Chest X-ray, PA view. Patient: 57 years old, sex M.
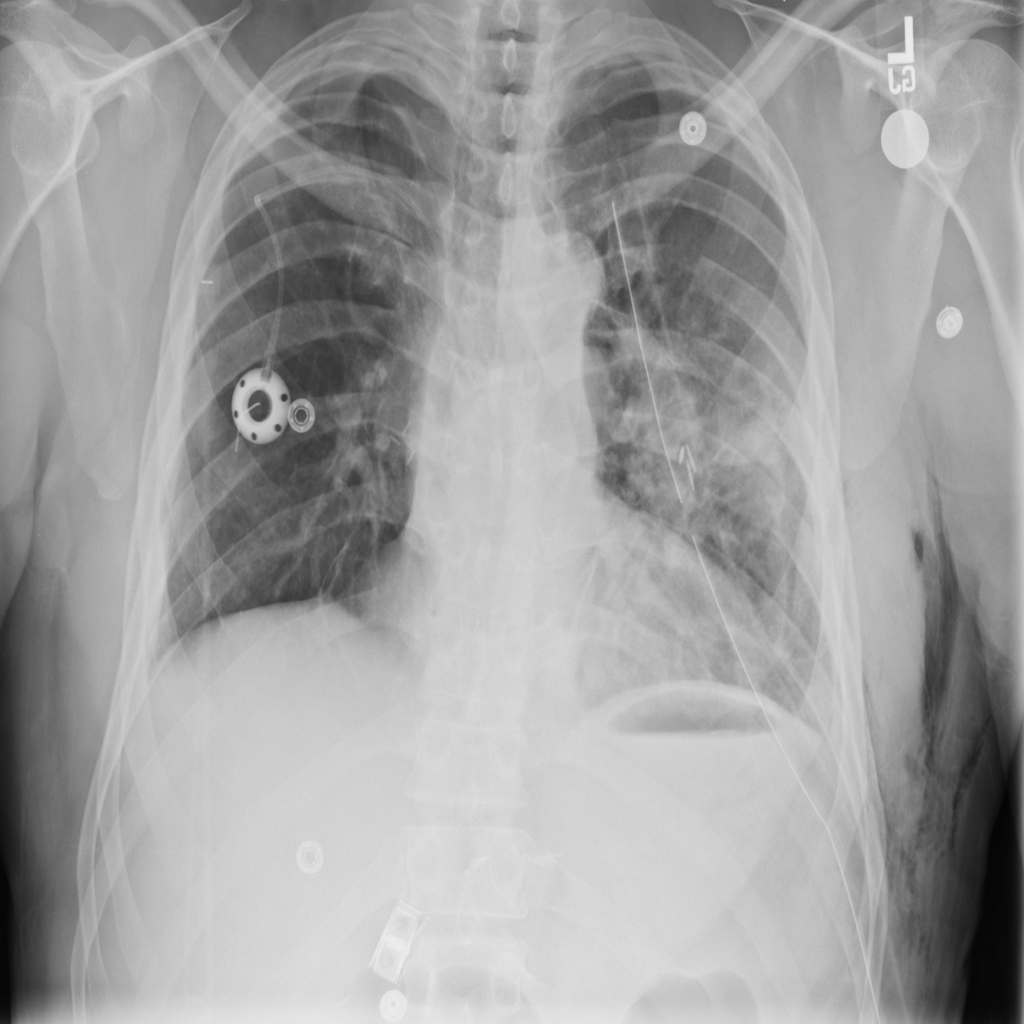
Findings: No Finding